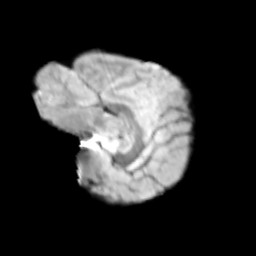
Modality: T2w
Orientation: sagittal
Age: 10
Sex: male
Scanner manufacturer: siemens
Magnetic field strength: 3 T
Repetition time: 3.8 s
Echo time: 0.07 s